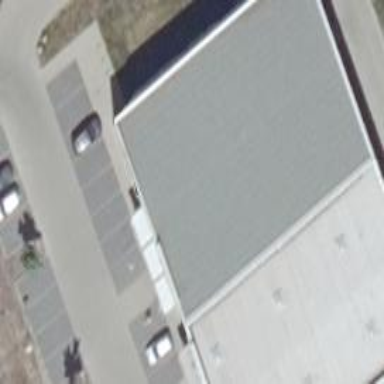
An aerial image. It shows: Commercial building.